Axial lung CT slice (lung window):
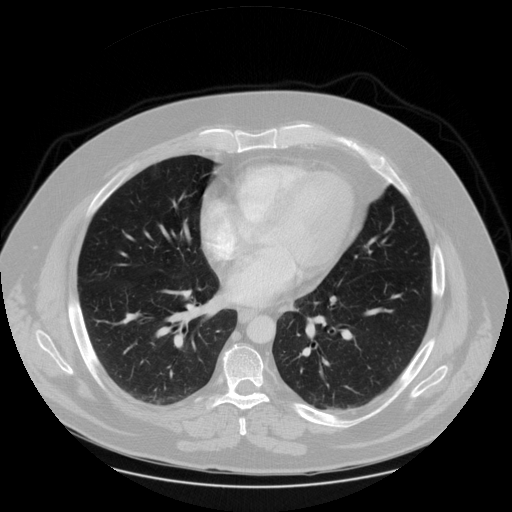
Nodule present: no